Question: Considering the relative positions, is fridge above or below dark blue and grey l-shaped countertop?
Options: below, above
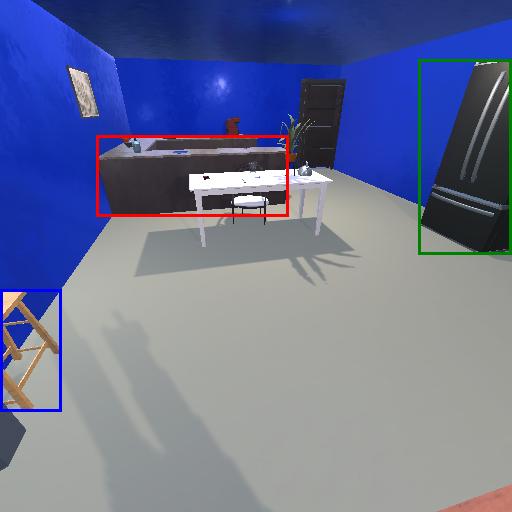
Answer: below